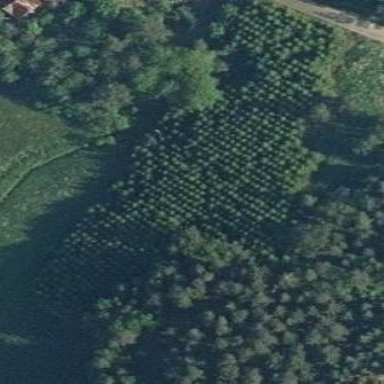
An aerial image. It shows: Beautiful woodland area.